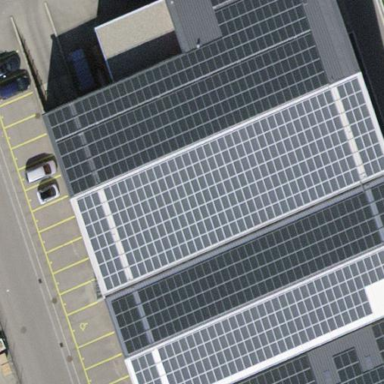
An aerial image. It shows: Solar power generator using photovoltaic panels.